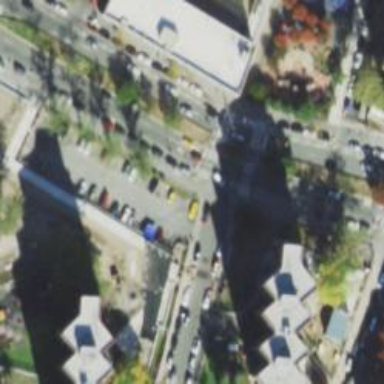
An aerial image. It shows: Footway that serves as traffic island.